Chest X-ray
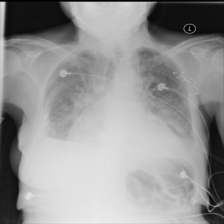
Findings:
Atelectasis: negative
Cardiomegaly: negative
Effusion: negative
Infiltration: negative
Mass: negative
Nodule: negative
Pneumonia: negative
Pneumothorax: negative
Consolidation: negative
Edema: negative
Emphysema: negative
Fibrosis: negative
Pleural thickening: negative
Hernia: negative